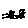
Label: bird